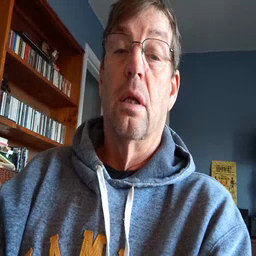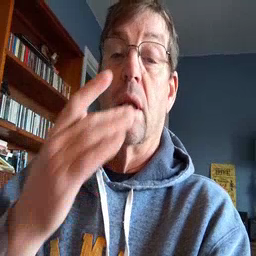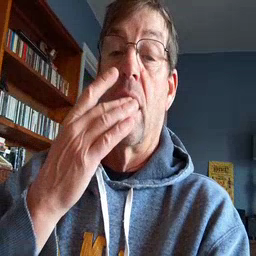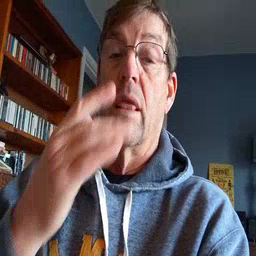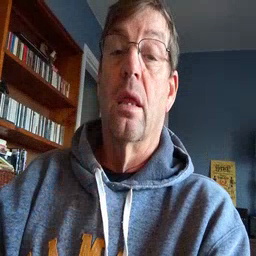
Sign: taste